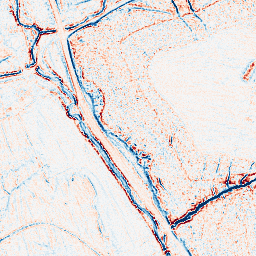
Category: classical
Decomposition family: uniform
Decomposition parameters: size: 5
Upsampling method: bicubic
Upsampling parameters: scale: 8
Upsampling scale: 8